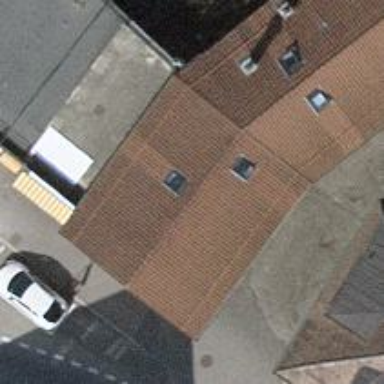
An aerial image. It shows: Restaurant.